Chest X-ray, PA view. Patient: 63 years old, sex M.
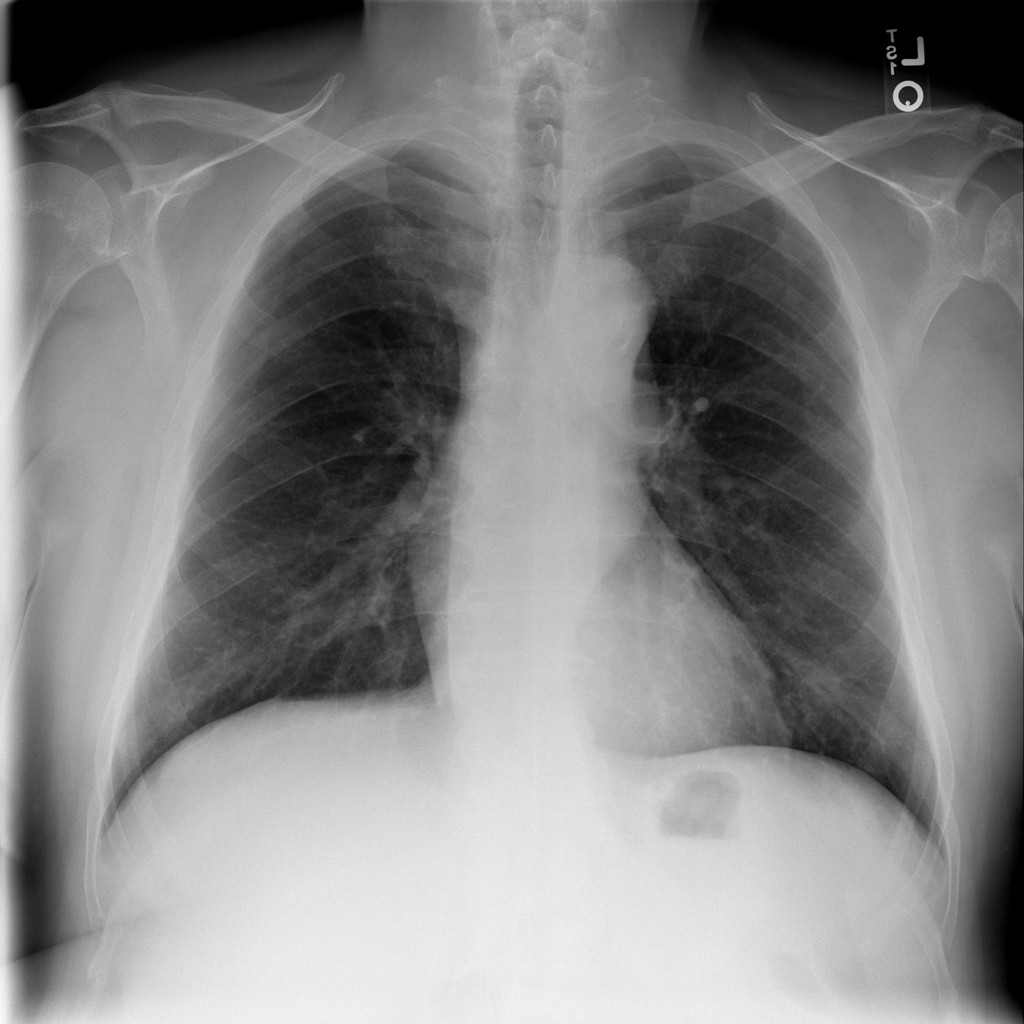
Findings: Emphysema